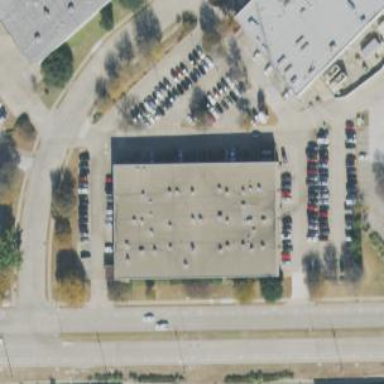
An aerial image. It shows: Commercial building.